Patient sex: M
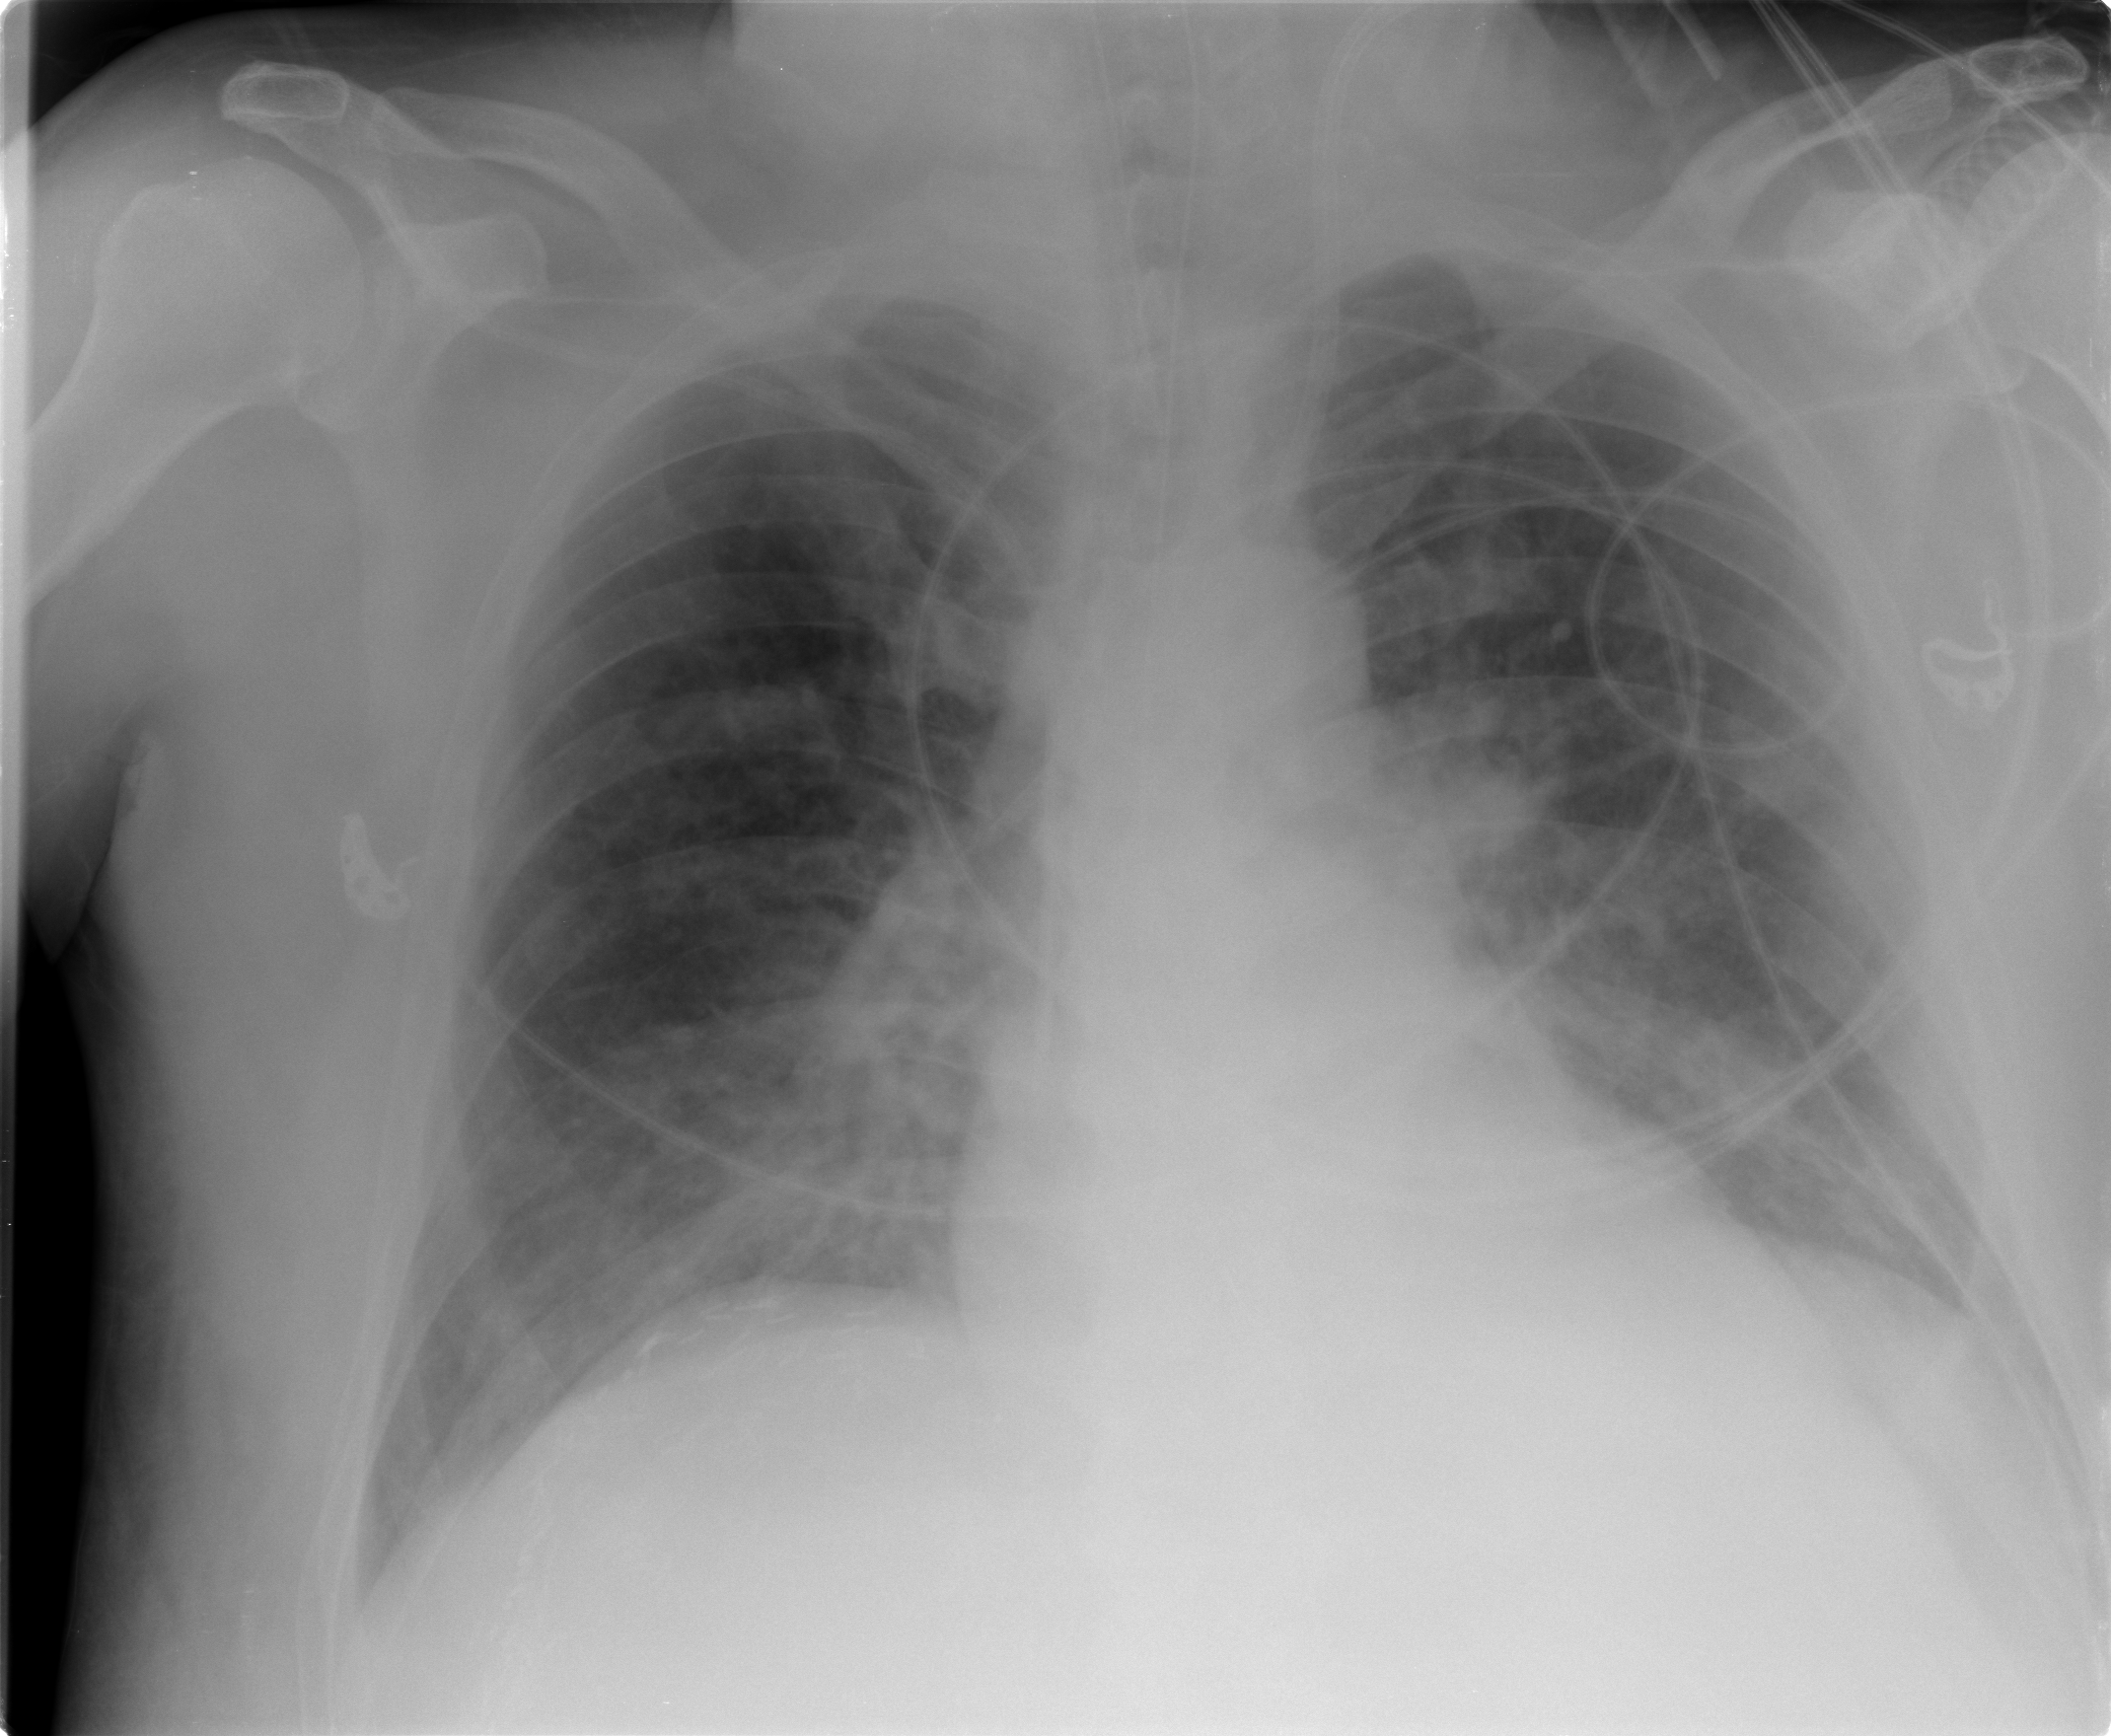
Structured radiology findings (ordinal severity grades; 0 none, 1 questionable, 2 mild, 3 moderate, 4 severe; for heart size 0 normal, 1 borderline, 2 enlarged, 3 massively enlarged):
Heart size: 1
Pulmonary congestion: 2
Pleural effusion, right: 0
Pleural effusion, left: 0
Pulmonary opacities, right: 0
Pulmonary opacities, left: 0
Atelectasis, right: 0
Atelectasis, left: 1